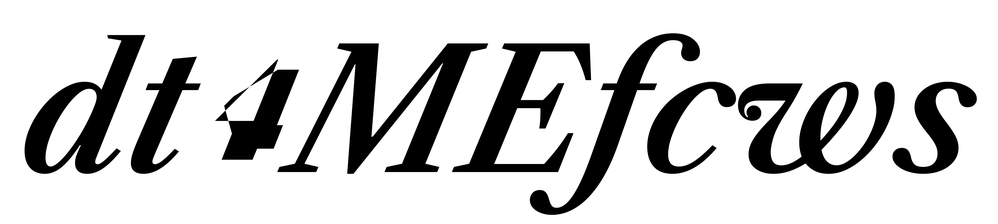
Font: LibreCaslonText-Italic_SemiBold_Italic